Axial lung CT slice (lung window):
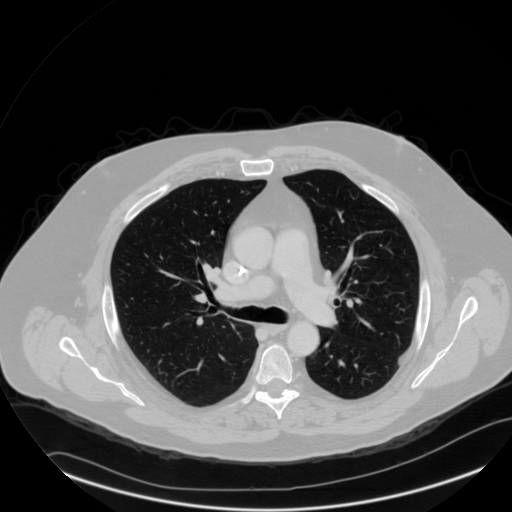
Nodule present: no